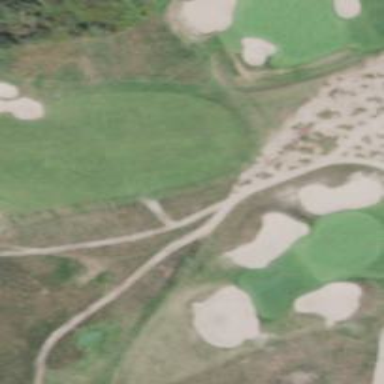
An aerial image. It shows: Path for both road and golf.